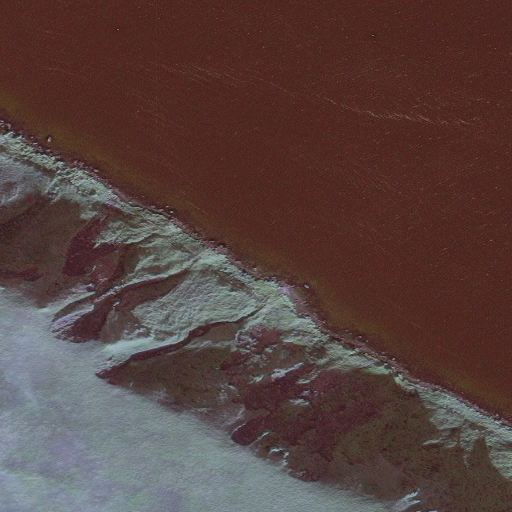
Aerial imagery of beach in Alaska named Unangalixtax containing only unknown